Question: The following code searches a graph and returns true or false depending upon the predicate function passed as a parameter.
The graph is represented in the form of an adjacency list.
Assume that the graph does not contain cycles.
Code:
'''
(define (search predicate? key)
(define value-list (lookup key))
(if (not (empty? value-list))
(if (findf predicate? value-list)
#t
(ormap (curry search predicate?) value-list))
#f))
'''
The loopup function is used to do a lookup on a hash-table and returns its corresponding paths.
The search function gets the paths and if found to be non-empty tries to find the element using the predicate function and if found returns true else calls search() for each element in the list.
This seems to work.
Now am stuck tying to achieve the following:
Currently the search function traverses the complete graph and applies predicate to all of its nodes.
I wish to create a predicate function which not only includes the element to be searched for but also includes the hop limit.
For example :
if hop-limit is 1 : The predicate function would be return true if and only if the search node is within 1 hop and false otherwise.
I wish to generalize the hop-limit for n without modifying the search().
Things i thought of till now for solving this:
1.I could change the search function to pass the hop count as a parameter and use that to terminate out of the recursion, However i do not wish to change the search function.
2.Count the number of number of nodes which can be visited with the given hop-limit and store that information inside the predicate function and for each call of the predicate function,decrement the count and if count hits 0 return false everytime.
(However i am not sure how to implement the above (maybe closures ?), nor do i think that this would work because the count could be used up for the longest node list)
3.If i could find the caller in the predicate function i.e if the caller is findf then don't increment the count,if the caller is search the increment the count present in the predicate and use that.
That led me to :
<URL>
However that didn't help.
am stuck and out of ideas any help would be appreciated.
:
A little clarification on why i felt that approach 2 wouldn't work.
The function search is doing a dept first search.
I think that the approach 2 wouldn't work for the following 2 reasons.
Let's Assume the graph

Say Start Position is 'A' and the search element is 'I' with hop limit as 2.
Now the counter value = num of nodes which can be visited with 2 hop-counts starting from 'A'
That is :
Count = 0 (intially)
Within hop count 1 : 'C' and 'D' , count=2
Within hop count 2 : 'F','G','H','I' , count = 2+4 = 6.
Let's Start with 'A' the way the code would work is
Nodes visited (in findf) would be 'C' and 'D' , count = 6 - 2 = 4
Lets assume that the left half is taken first.
Now 'C' becomes the key and all of its sub-childs are visited
Nodes visited (in findf) would be 'F','G','H' , count = 4-3 = 1
'F' has no subclild so no probs.
'G' has one subchild so it visits 'K' and count becomes = 1-1 = 0.
So henceforth all iterations would return false because we counted the max-number of nodes if approach 2 is followed.
One way to solve it would be adjust the count properly, however i feel that we might end up doing a complete search of the graph for the element to keep track of the correct count.
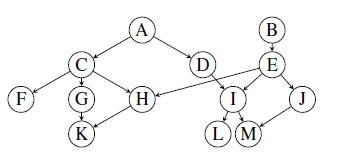
Answer: Caveat for this answer: I see the question as brain-teaser type puzzle; I think the way to solve this is via approach #1 outlined in the question. But if we assume that we are not allowed to modify 'search', for whatever reason...
... and we assume that the 'predicate?' that we pass in is allowed to maintain state make calls to the 'lookup' that is used in 'search' (and is our essential representation for the graph), ...
then I think one can accomplish your goal, by having the 'predicate?' keep track on its own of the hop-counts for all of the nodes that it has encountered.
Then, it can just query that hop-count table whenever it wants to know whether the node it has encountered is too far away.
Here's the code I've made to illustrate this:
'''
(define (is-parent-of? maybe-parent maybe-child)
(member maybe-child (lookup maybe-parent)))
(define (hist-capturing-pred root pred?)
(let ((hop-counts (list (list root (box 0)))))
(lambda (n)
(let* ((parents (filter (lambda (entry) (is-parent-of? (car entry) n))
hop-counts))
(min-count (apply min (map unbox (map cadr parents)))))
;; the 'min-count' above represents a distance given what we
;; know so far. Its possible that we actually encountered 'n'
;; *previously* via a *longer* path, in which case not only
;; will there already be an entry for 'n' in the 'hop-counts'
;; table, but it will have recorded a non-globally-minimum
;; hop-count.
;;
;; So, check if there is an entry for 'n', and if so, make
;; sure it holds the currently known minimum value.
(cond ((assoc n hop-counts)
=> (lambda (entry)
(set-box! (cadr entry)
(min min-count (unbox (cadr entry))))))
(else
;; otherwise, add a new entry for 'n' to the table
(set! hop-counts (cons (list n (box (+ 1 min-count)))
hop-counts))))
(pred? (map (lambda (entry) (list (car entry) (unbox (cadr entry))))
hop-counts)
n)))))
'''
And here are some sample calls in the DrRacket interactions window:
'''
> (search (hist-capturing-pred 'A (lambda (h n) (display '(,h ,n)) (newline) (eq? n 'I))) 'A)
(((C 1) (A 0)) C)
(((D 1) (C 1) (A 0)) D)
(((F 2) (D 1) (C 1) (A 0)) F)
(((G 2) (F 2) (D 1) (C 1) (A 0)) G)
(((H 2) (G 2) (F 2) (D 1) (C 1) (A 0)) H)
(((K 3) (H 2) (G 2) (F 2) (D 1) (C 1) (A 0)) K)
(((K 2) (H 2) (G 2) (F 2) (D 1) (C 1) (A 0)) K)
(((I 2) (K 2) (H 2) (G 2) (F 2) (D 1) (C 1) (A 0)) I)
#t
> (search (hist-capturing-pred 'A (lambda (h n) (and (eq? n 'I) (< (cadr (assoc 'I h)) 3)))) 'A)
#t
> (search (hist-capturing-pred 'A (lambda (h n) (and (eq? n 'I) (< (cadr (assoc 'I h)) 2)))) 'A)
#f
>
'''